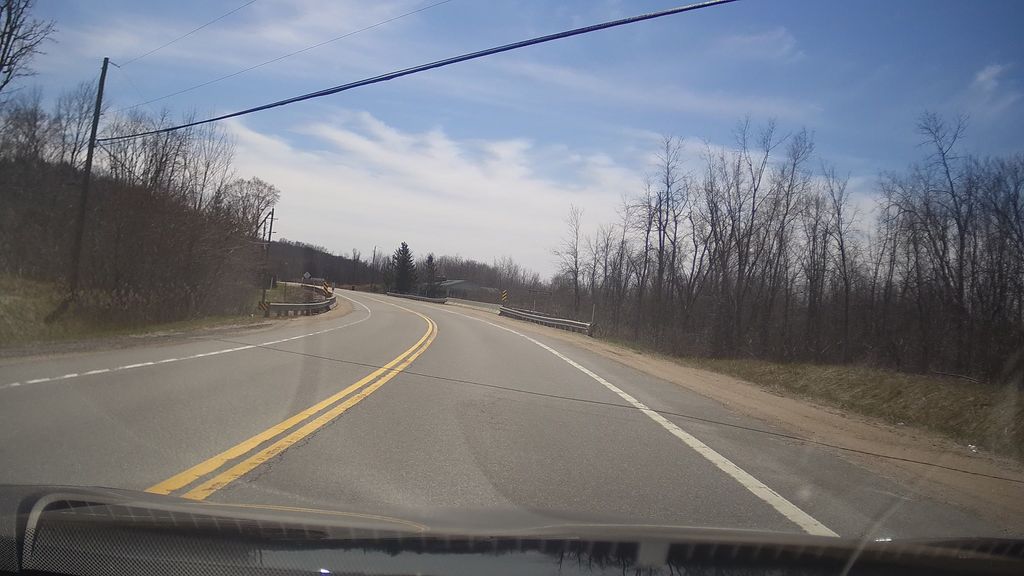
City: ottawa-gatineau